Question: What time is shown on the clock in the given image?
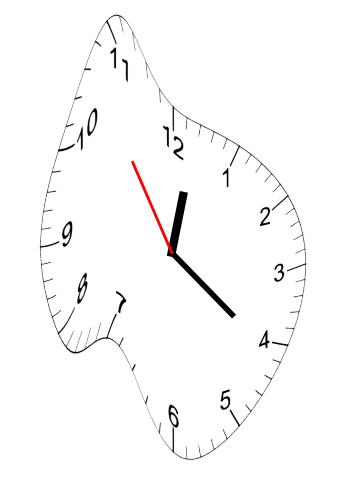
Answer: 12:20:54